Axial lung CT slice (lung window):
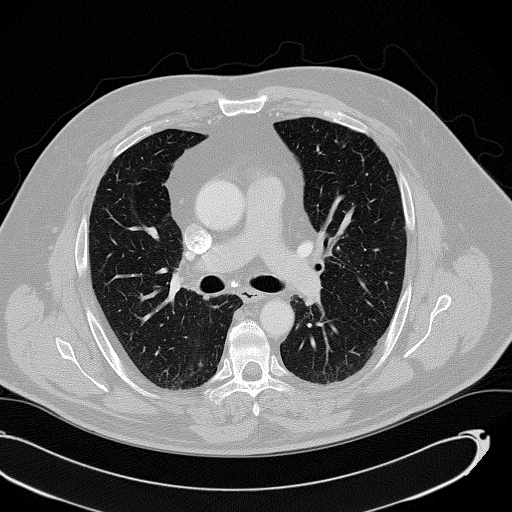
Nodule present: no